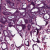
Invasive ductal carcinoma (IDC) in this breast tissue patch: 1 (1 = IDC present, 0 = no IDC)